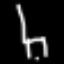
Label: chair